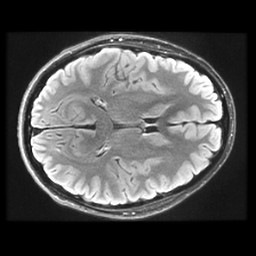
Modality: FLAIR
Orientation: axial
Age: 21
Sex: male
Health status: healthy
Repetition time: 12 s
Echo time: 0.09782 s